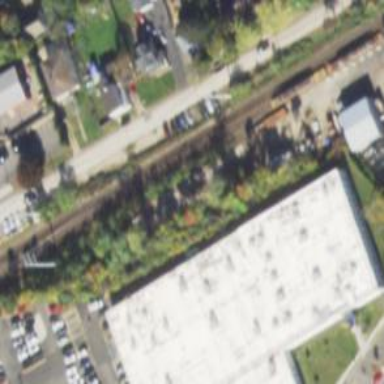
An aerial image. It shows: Abandoned railway siding.